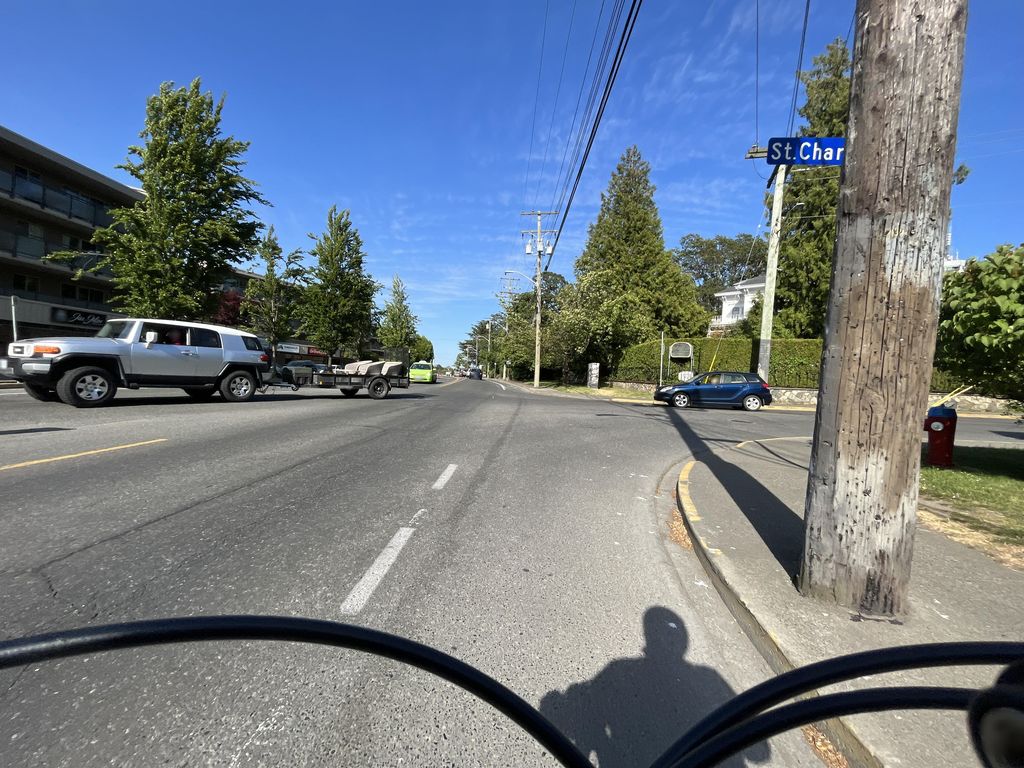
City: victoria